Question: ## Symptoms
-

- Browsing to the URL displays: - Running the app from VS 2008 an dialog is displayed.
## Infrastructure
- - - -
## Things Tried
- - - - - - - - -
## Question
- -
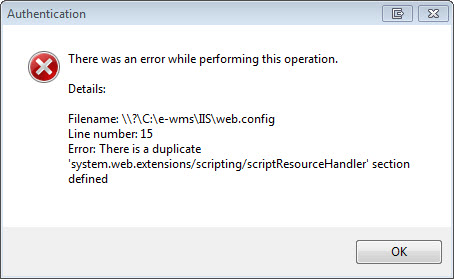
Answer: ## Add this to the checklist.
-
In my case the default application pools was changed from Dot Net 2.0 to Dot Net 4.0. This changed the root machine.config to the 4.0 version. This version contains the "scriptResourceHandler" section as well as others. Thus the duplicate section warning.